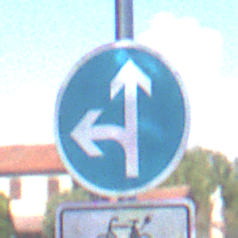
Verkehrszeichen: VorgeschriebeneFahrtrichtungGeradeausOderLinks
Zusatzzeichen unten: EinspurigeFahrzeugeFrei6
Umgebung: Outdoor, Suburban
Tageszeit: MorningAfternoon
Wetter: PartlyCloudy
Licht: Natural
Jahreszeit: NotSpecified
Kontrast: HighContrast